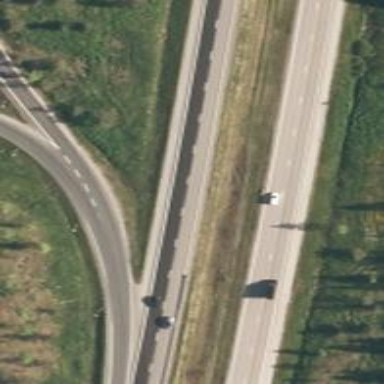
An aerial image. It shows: Asphalt motorway.